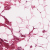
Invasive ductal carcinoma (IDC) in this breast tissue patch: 0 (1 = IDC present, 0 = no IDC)